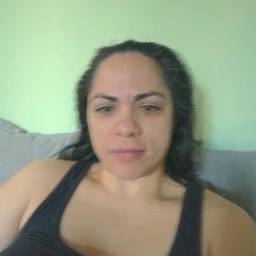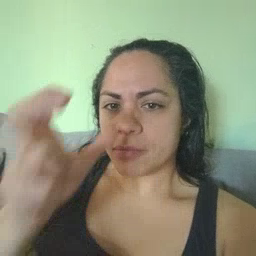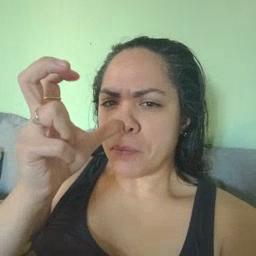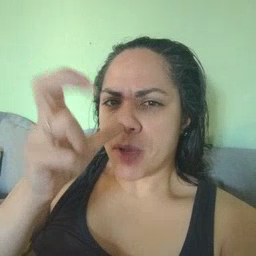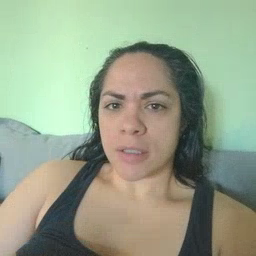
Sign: bug